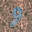
Label: 9